Question: I just started learning laravel and in the tutorial I found, it told me to edit the routes.php file, but when I replace the code in the file with new code I get the message "Whoops, looks like something went wrong." Also in the video the routes.php file is located in the Http folder, but I don't have this folder in my directories. Instead routes.php is located in the app folder. Is this supposed to be the same fil
If I replace the following code in routes.php:
'''
<?php
Route::get('/', function()
{
return View::make('hello');
});
'''
with this code:
'''
<?php
get('songs', 'SongsController@index');'
'''
I get the whoops error.
Also in the video the routes.php file is located in the Http folder, but I don't have this folder in my directories. Instead routes.php is located in the app folder. Is this supposed to be the same file?

I've been stuck on this for a couple days now so any help is appreciated.
Screenshot attached of my app's directories/file structure.
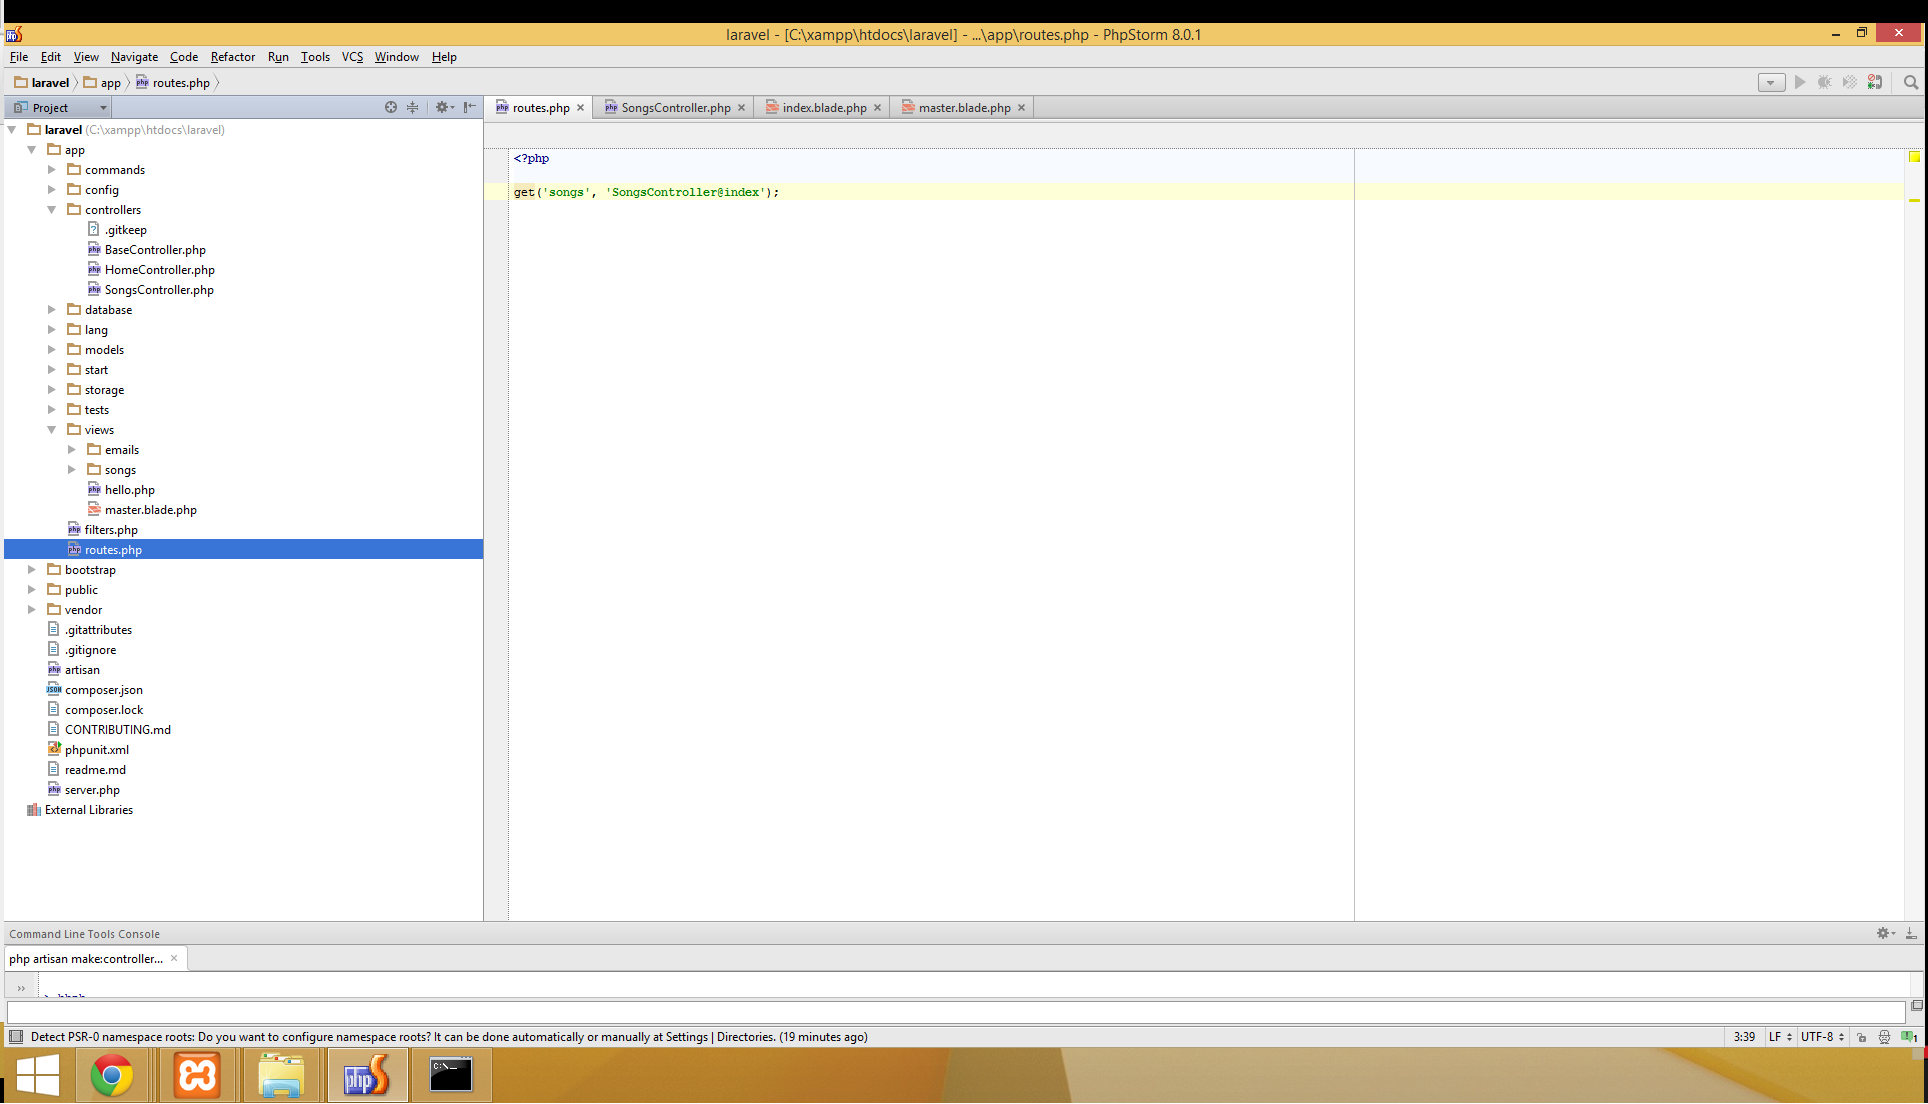
Answer: You are using Laravel 4.2 and this tutorial that you found is using Laravel 5, that's the problem.
The 'get()' helper is new to Laravel 5, so you might want to use it to follow up your tutorial.
Also, even though "Whoops, looks like something went wrong." (and it's relative package) is removed from Laravel 5, this is your error "tracking" page, so try to read the real error, it will provide more guidance on what is wrong.